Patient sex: F
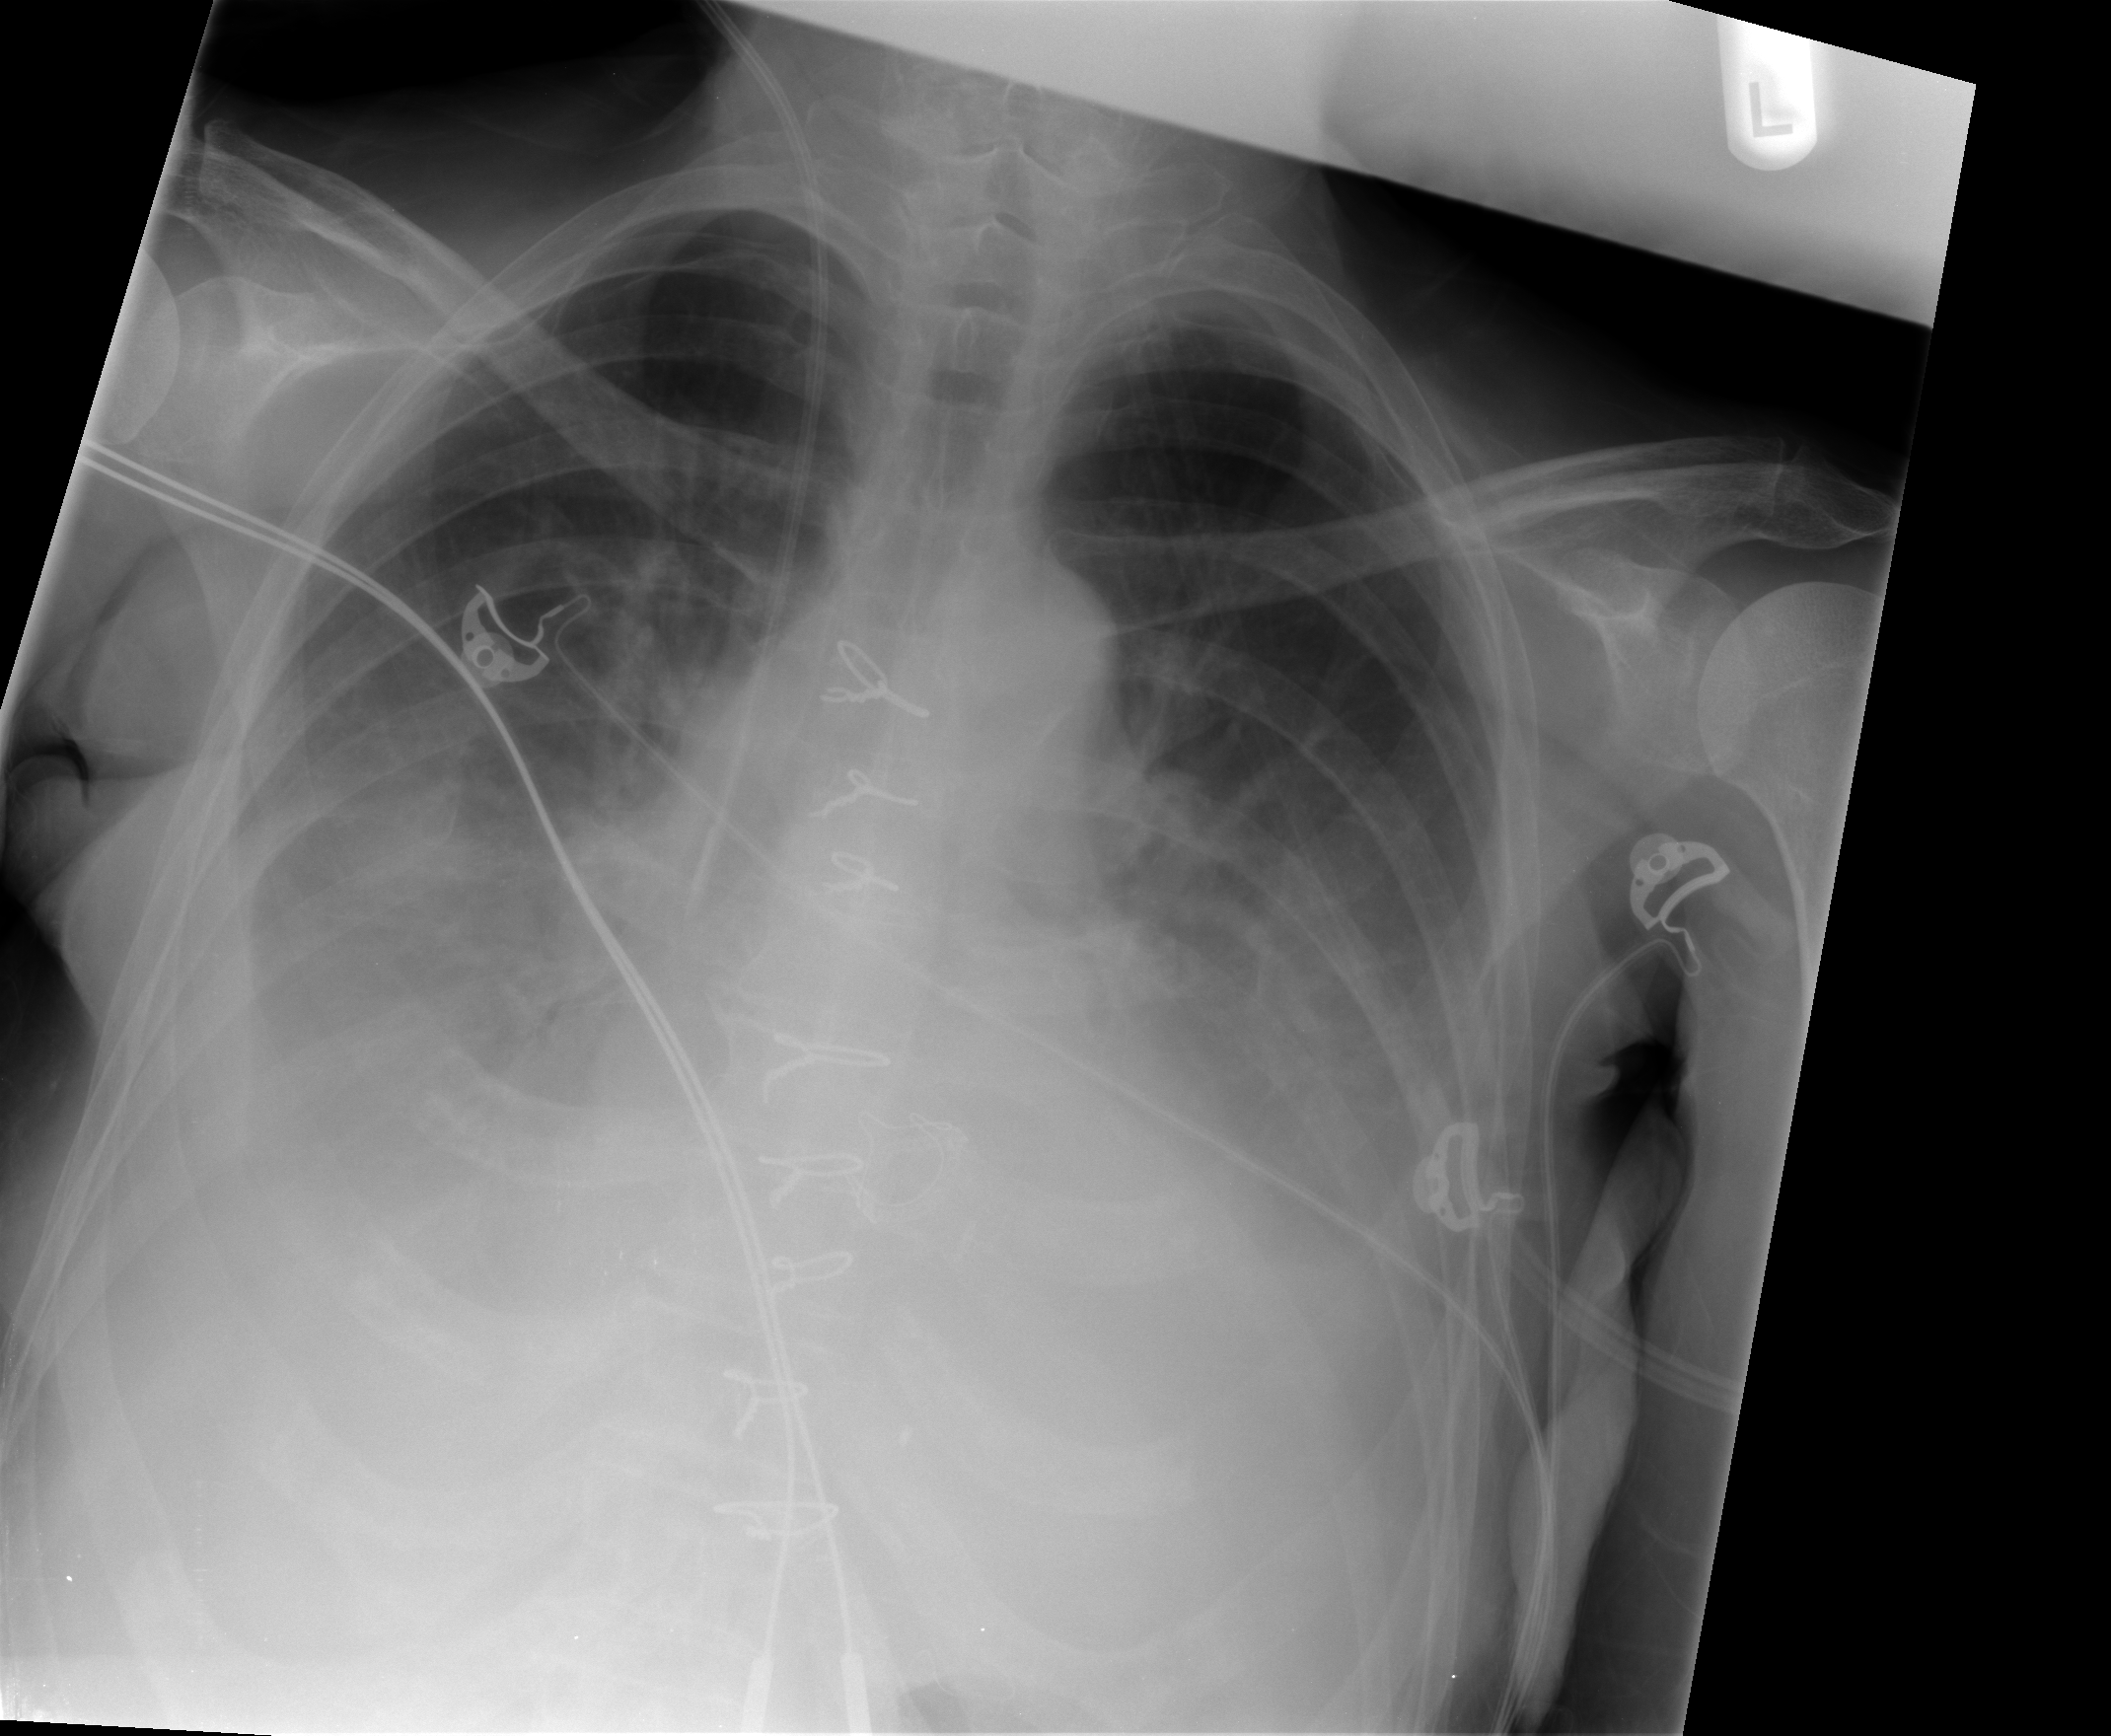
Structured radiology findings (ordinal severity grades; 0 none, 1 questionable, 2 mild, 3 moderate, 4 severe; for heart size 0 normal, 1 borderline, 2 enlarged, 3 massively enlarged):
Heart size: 2
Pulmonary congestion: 2
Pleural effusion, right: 2
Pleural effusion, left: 2
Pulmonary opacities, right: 0
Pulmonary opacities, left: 0
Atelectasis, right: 2
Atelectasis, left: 2